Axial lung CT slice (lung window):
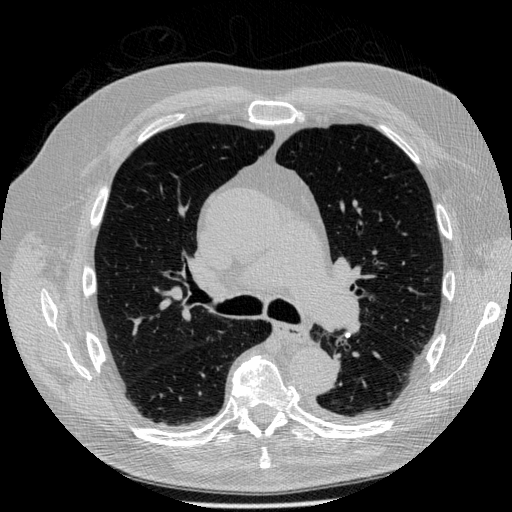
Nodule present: no